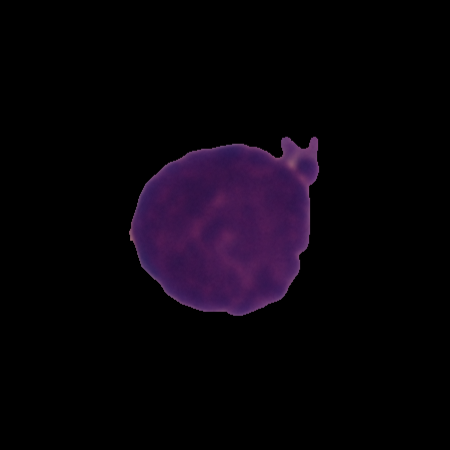
Label: healthy